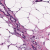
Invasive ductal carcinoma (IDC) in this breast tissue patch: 1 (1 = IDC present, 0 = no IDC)